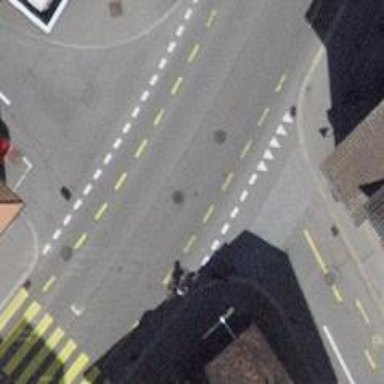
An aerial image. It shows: Road with "give way" sign.